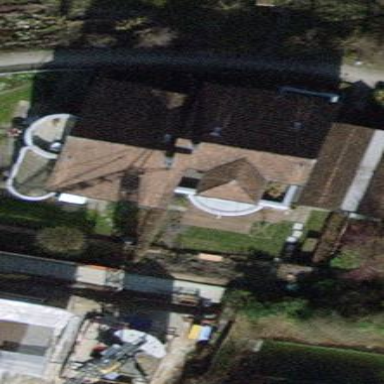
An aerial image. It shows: Terrace building.